Question: The problem is "after inserting a data using linq2sql & do submit changes , I cant find the data in database " I will explain more :
first here's my DB design :

I made sure that I got primary keys for auto insert
I made sure that the data context is in the same path as my .mdb file lies
I used server explorer in VS2010 to check for the DB data
Here's the function I use to insert a simple data:
'''
public static bool add_contractor(string name,string ssn, string address)
{
Contractor co = new Contractor();
co.co_address = address;
co.co_name = name;
co.co_ssn = ssn;
db.Contractors.InsertOnSubmit(co);
try
{
db.SubmitChanges();
}
catch (Exception)
{
return false;
}
return true;
}
'''
I did debugging & checked for the function , I got no error on submitting & the data should be submitted .
While I'm running the [program & using the following function to get the data from the table "contractor" :
'''
public static Contractor[] get_contractors()
{
var ret = from p in db.Contractors
select p;
return ret.ToArray<Contractor>();
}
'''
then displaying it I found the data I inserted ... great till now ,
I go to server explorer & check for the data but I don't find it .... strange huh
I use the function again & it tells me that the data I inserted exists....
The moment I close my program & re run it I dont find the data I inserted .
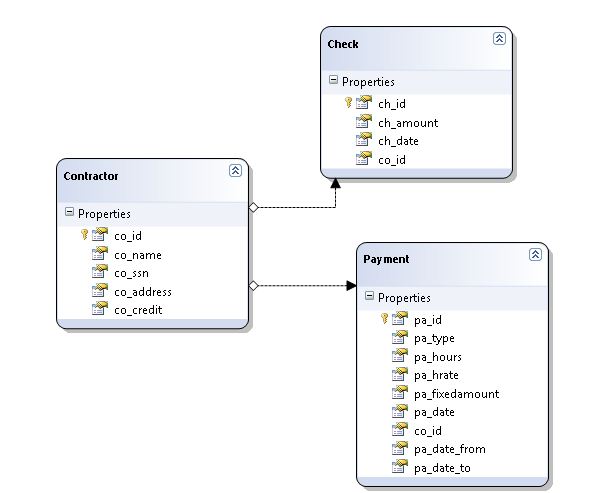
Answer: You mentioned you are using an mdb file, if it is set to copy always, every time you debug it will overwrite it. Hence no data when you run it again.
Try placing the file outside the project and point your connection string to that, see if the data persists.